Field crop: tomato
Growth stage: 2
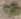
Species: solanum